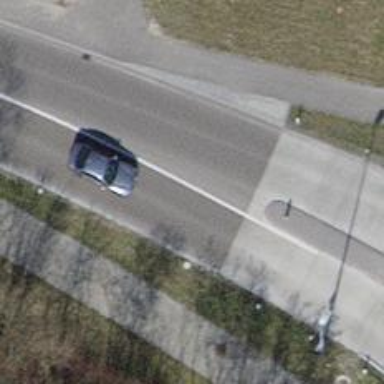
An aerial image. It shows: Asphalt road classified as primary highway.